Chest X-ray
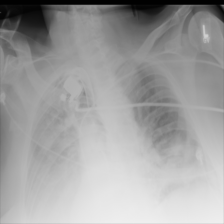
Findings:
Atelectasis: positive
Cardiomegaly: negative
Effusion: negative
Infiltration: positive
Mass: negative
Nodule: negative
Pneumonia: negative
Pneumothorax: negative
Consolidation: negative
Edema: negative
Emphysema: negative
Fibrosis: negative
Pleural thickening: negative
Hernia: negative